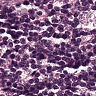
Metastatic tissue present: no